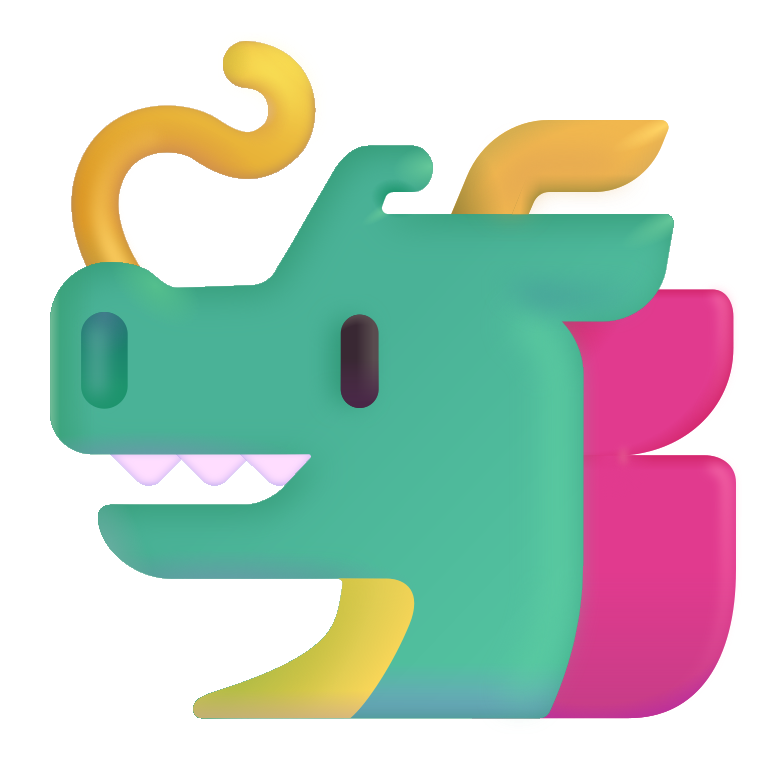
dragon face color